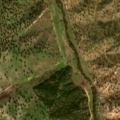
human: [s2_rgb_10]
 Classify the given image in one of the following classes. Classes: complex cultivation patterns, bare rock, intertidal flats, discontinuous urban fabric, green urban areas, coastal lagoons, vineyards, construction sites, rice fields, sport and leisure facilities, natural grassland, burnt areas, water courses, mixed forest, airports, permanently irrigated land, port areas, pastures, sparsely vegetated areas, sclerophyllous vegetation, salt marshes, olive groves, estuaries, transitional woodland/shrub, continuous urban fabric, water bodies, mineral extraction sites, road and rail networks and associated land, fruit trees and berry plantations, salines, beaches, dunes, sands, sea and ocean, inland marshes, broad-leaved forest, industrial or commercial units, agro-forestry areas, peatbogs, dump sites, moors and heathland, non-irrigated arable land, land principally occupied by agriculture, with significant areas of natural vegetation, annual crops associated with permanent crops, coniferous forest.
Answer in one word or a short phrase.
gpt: pastures, agro-forestry areas